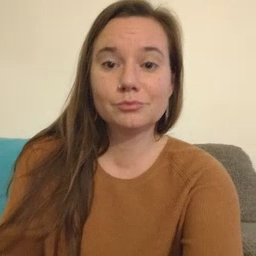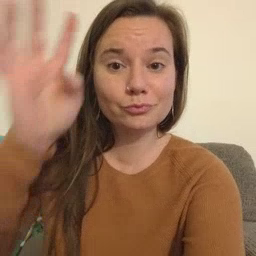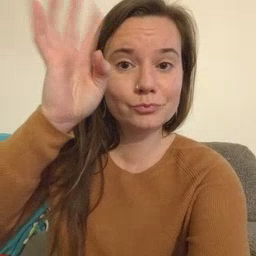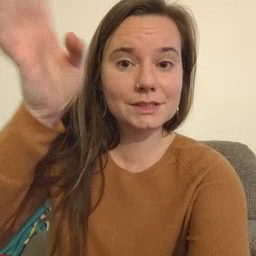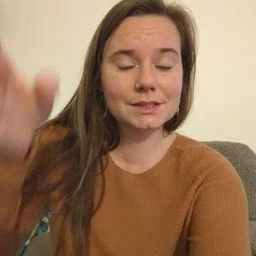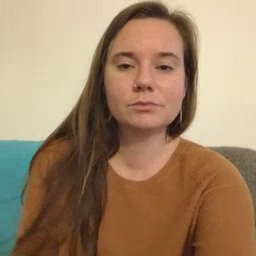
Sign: pretend